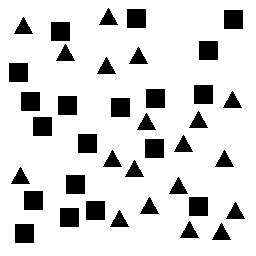
Squares: 19
Triangles: 19
Stars: 0
Total shapes: 38